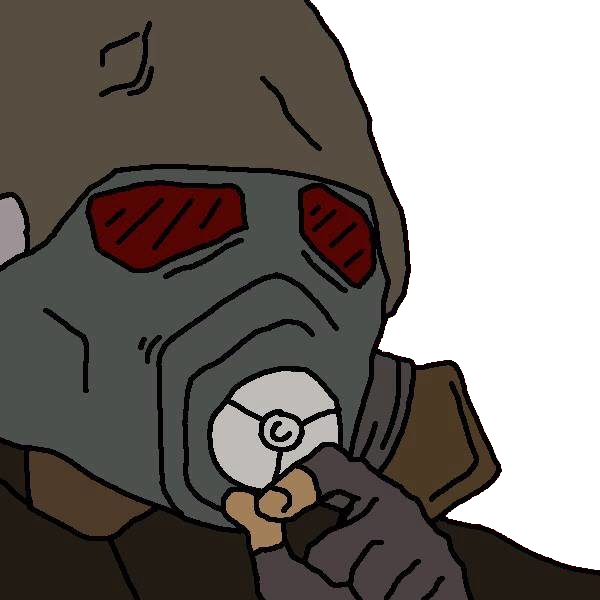
Label: 5_Pepe